Field crop: maize
Growth stage: 2
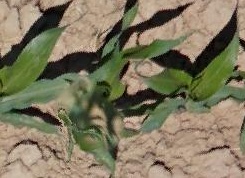
Species: maize